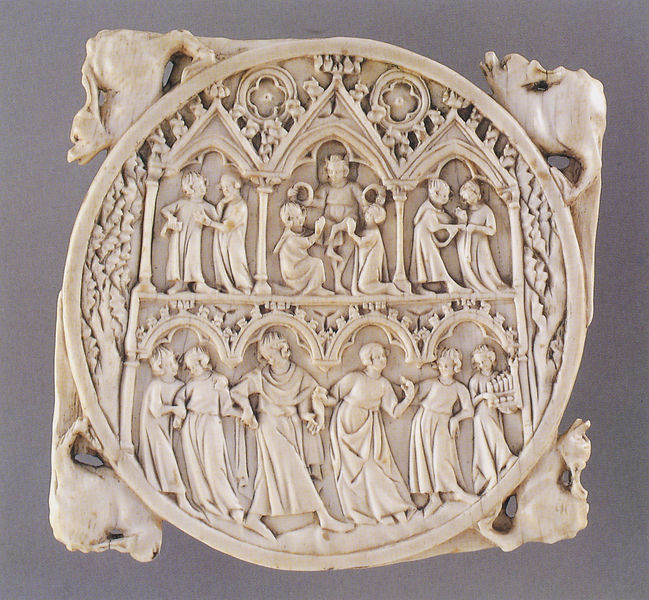
Titel: Spiegeldeckel aus Elefanten - Elfenbein mit Gold- und Polychromresten
Künstler: Herstellungsregion Frankreich
Institution: Paris, Musée du Louvre
Schlagwörter: baum, mann, bäume, menschen, fenster, frau, holz, männer, säulen, dach, haus, tiere, tanz, stein, musik, gotik, krone, kinder, rund, relief, klein, figuren, spitz, ring, bögen, knochen, mittelalter, etagen, medaille, reigen, gothik, miniatur, szenen, ebenholz, elfenbein, paare, arcaden, mini, winzig, taler